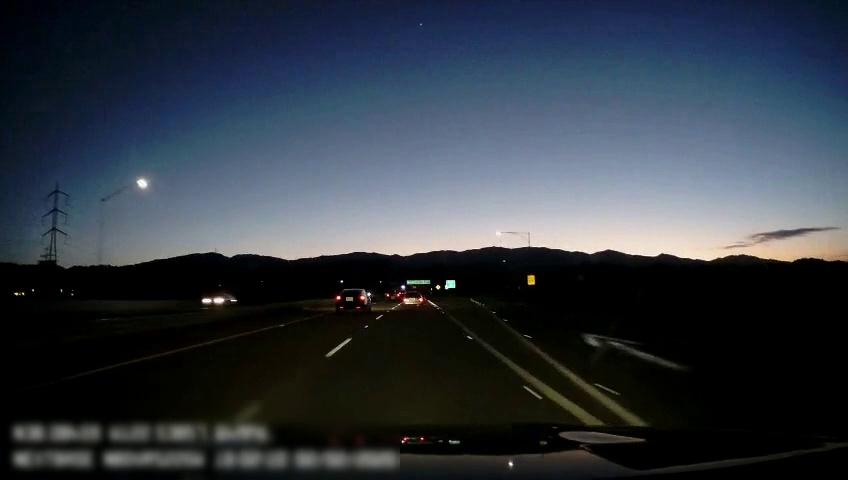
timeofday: Dusk/Dawn/Twilight
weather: Other
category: Drivable Space
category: Drivable Space
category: Vehicles | Car
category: Vehicles | SUV
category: Vehicles | Car
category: Vehicles | Car
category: Lanes | Alternate Lane
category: Lanes | Current Lane
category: Lanes | Alternate Lane
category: Lanes | Alternate Lane
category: Traffic | Signs
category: Traffic | Signs